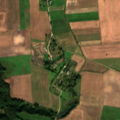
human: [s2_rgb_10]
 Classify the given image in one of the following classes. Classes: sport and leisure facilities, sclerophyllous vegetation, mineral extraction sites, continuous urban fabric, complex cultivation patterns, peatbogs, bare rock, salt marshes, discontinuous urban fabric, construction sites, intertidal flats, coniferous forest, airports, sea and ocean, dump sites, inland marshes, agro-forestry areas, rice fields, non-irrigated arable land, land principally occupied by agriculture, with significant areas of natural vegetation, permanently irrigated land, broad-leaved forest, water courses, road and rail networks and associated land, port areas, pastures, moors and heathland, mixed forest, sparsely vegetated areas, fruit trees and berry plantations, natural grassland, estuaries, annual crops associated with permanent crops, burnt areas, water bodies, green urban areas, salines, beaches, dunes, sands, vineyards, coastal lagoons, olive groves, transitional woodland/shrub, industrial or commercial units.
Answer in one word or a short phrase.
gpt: discontinuous urban fabric, non-irrigated arable land, complex cultivation patterns, broad-leaved forest